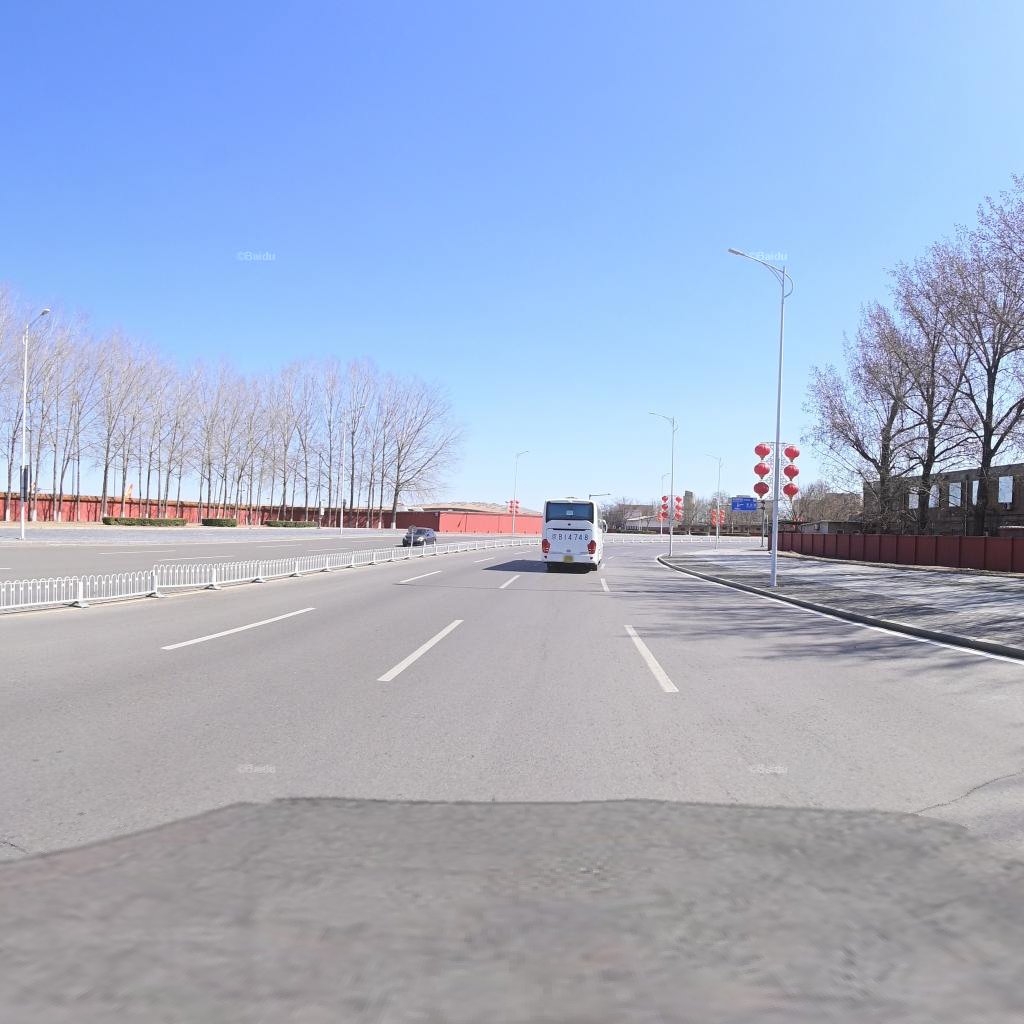
Region: Chaoyang
Road damage annotations: transverse crack, transverse crack